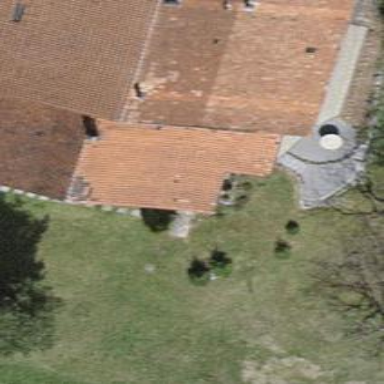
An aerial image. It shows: Farm building.